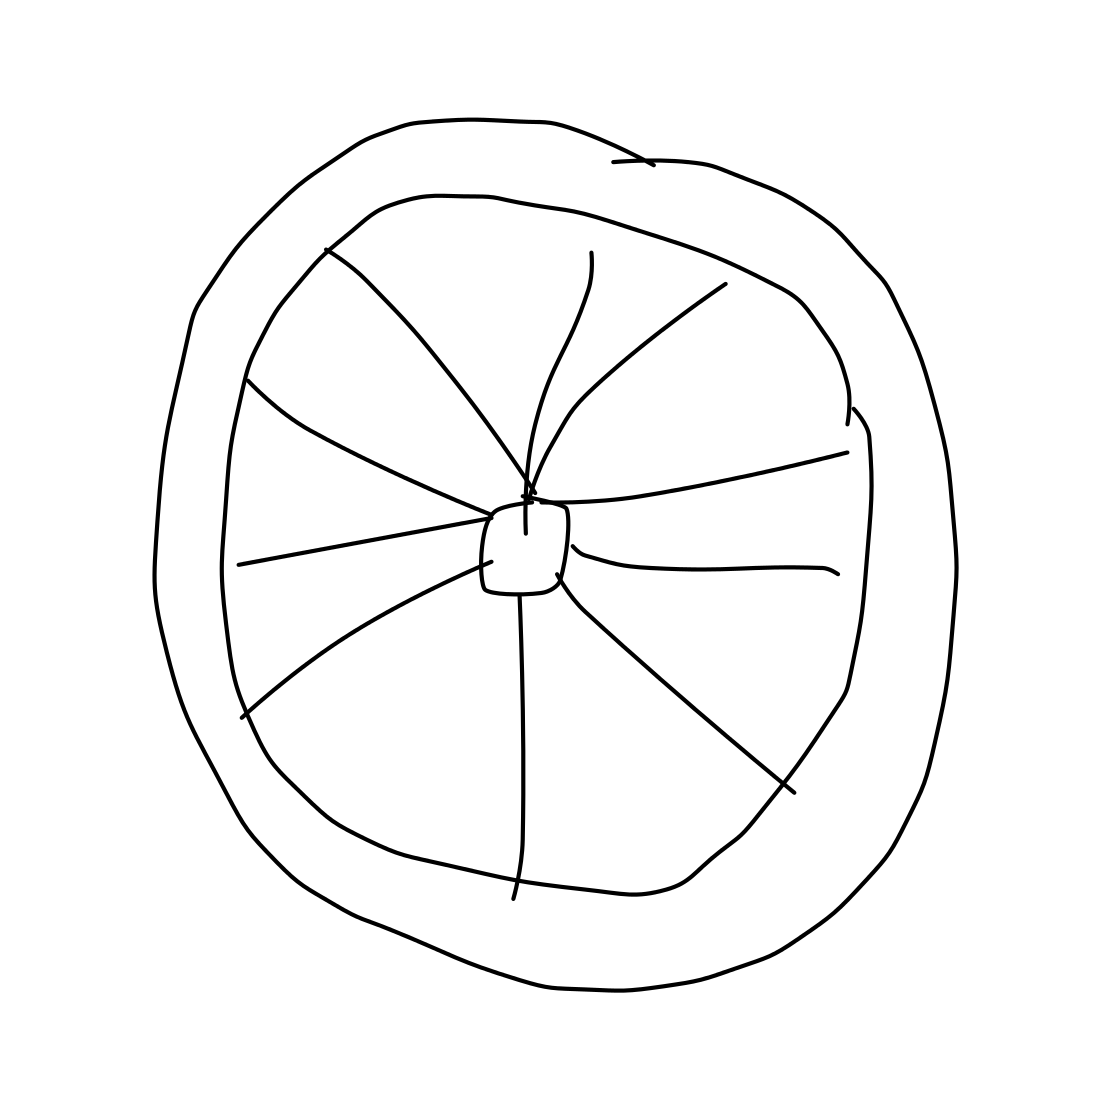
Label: wheel